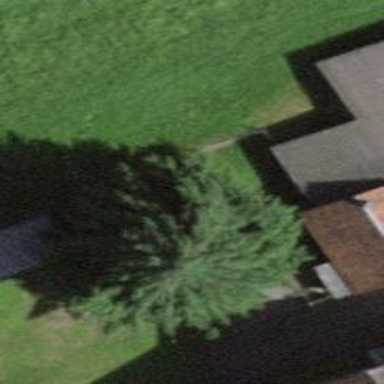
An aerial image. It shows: Needle-leaved tree in nature.